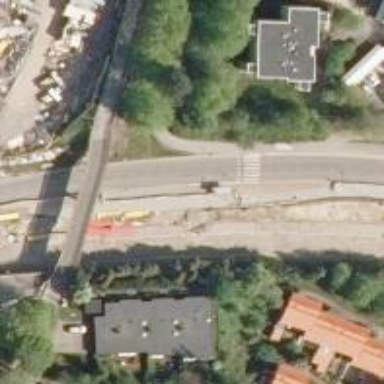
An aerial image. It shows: Footway along the road.